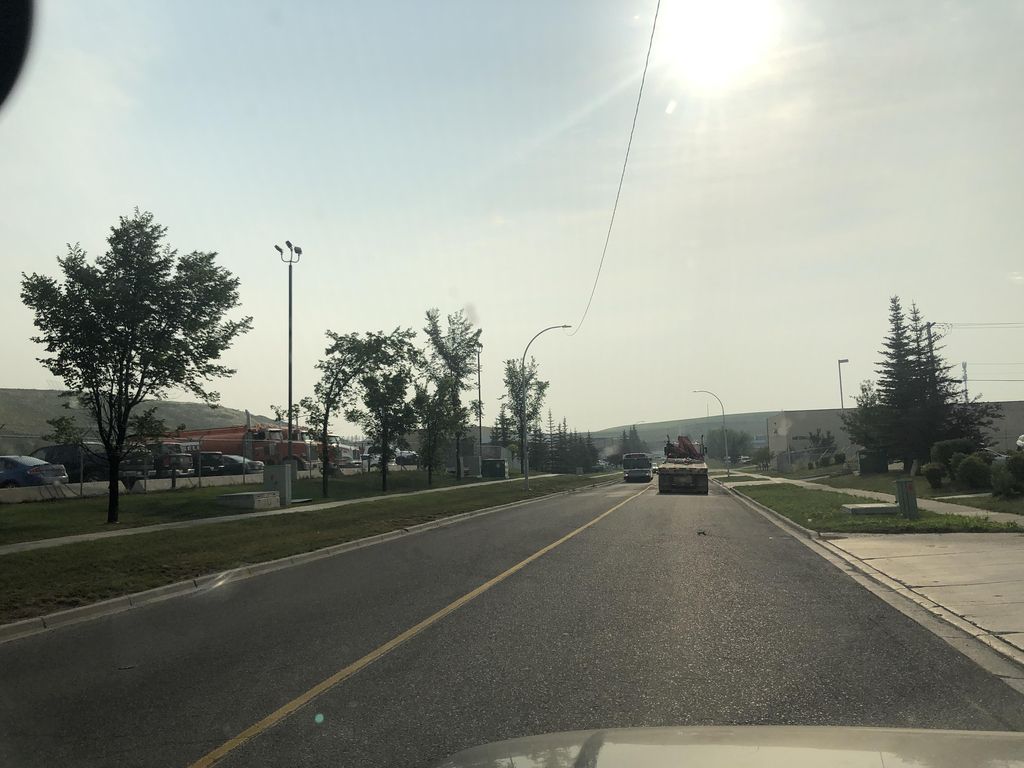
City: calgary